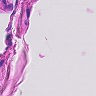
Metastatic tissue present: no